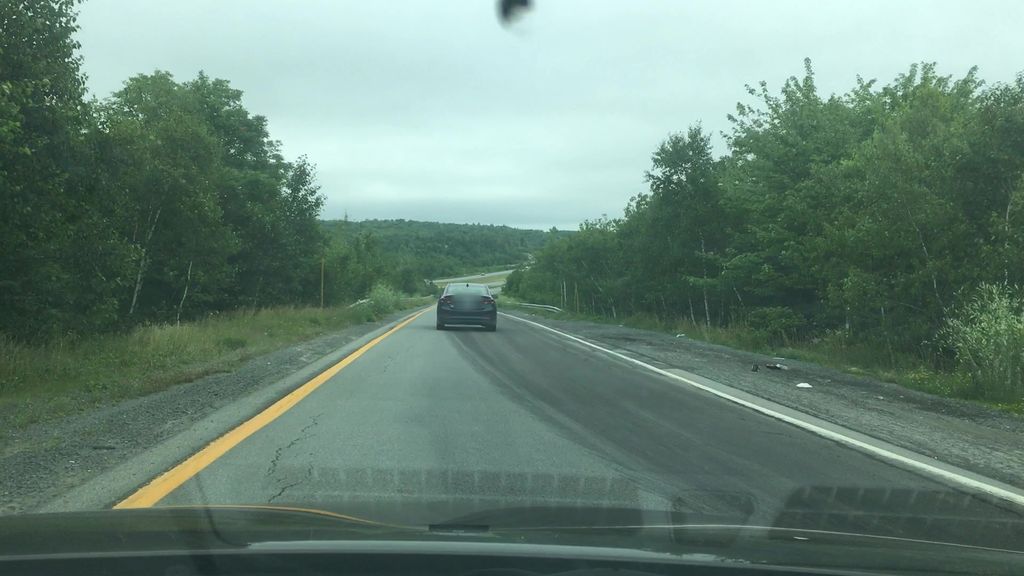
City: halifax